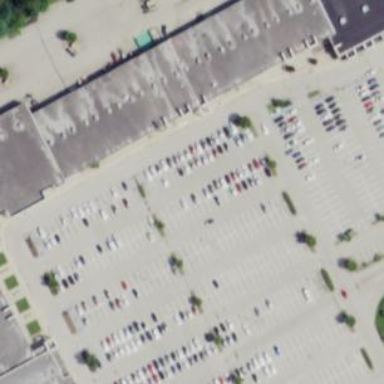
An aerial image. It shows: Retail building.